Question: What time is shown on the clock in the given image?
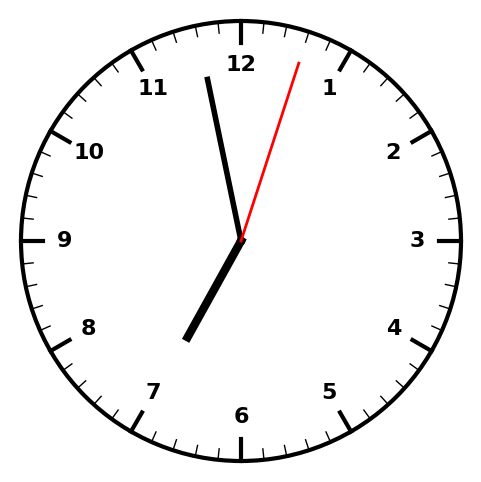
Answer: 06:58:03